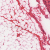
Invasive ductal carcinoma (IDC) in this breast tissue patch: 0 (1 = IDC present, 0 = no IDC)